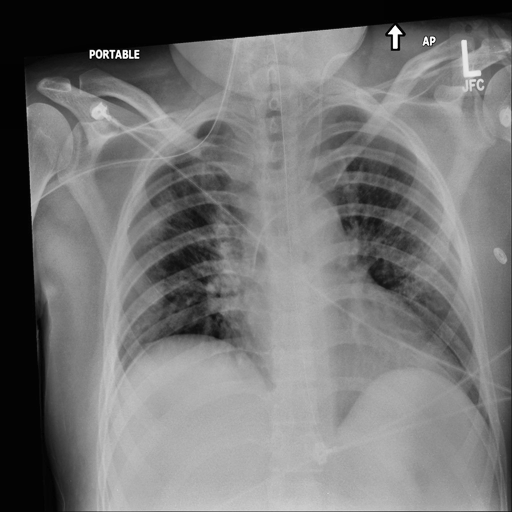
Finding: NORMAL